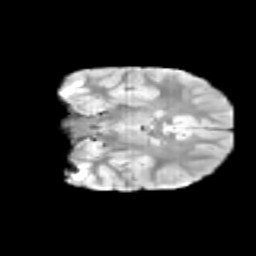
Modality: T2w
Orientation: coronal
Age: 10
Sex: male
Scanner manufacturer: siemens
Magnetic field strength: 3 T
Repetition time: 3.8 s
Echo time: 0.07 s